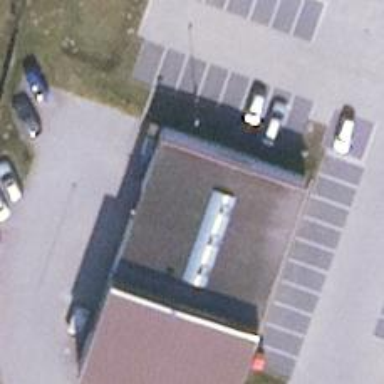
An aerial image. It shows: Ambulance station for emergencies.